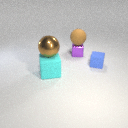
large cyan rubber cube in front of small blue rubber cube